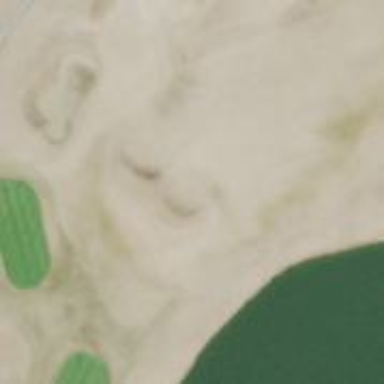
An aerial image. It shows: View of golf hole.